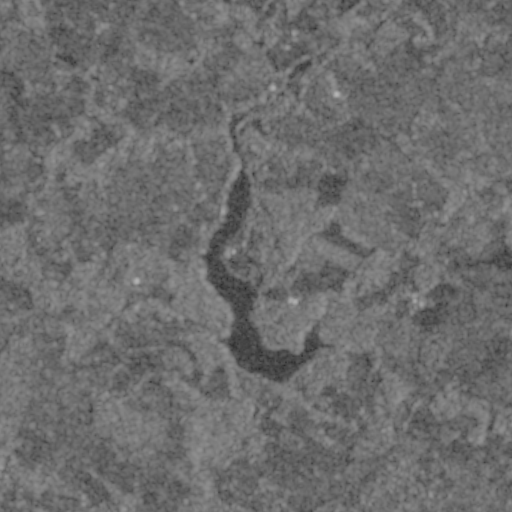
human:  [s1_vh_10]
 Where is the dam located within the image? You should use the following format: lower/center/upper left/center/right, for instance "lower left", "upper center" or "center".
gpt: The dam is located in the lower center of the image.
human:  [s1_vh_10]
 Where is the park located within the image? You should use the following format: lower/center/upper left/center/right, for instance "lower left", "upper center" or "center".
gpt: The park is located in the center of the image.
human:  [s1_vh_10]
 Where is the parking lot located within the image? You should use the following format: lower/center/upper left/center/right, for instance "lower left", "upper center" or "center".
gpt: The parking lot is located in the center of the image.
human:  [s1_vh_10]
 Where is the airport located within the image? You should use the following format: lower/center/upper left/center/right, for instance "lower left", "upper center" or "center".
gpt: There is no airport in the image.

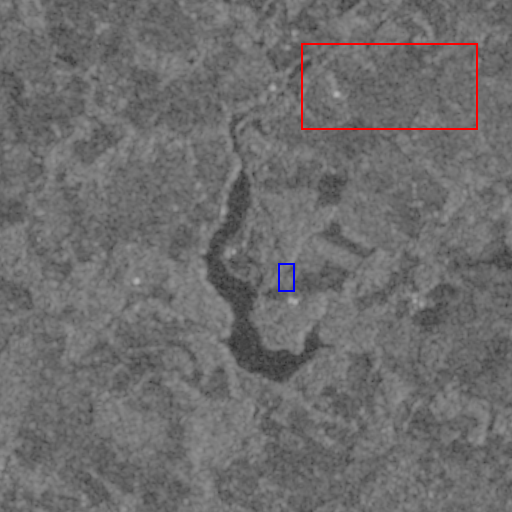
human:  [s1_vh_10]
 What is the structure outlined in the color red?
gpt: The structure outlined in red is a crop field.
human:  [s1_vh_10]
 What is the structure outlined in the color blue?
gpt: The structure outlined in blue is a parking lot.
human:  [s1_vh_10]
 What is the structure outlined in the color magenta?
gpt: There is no magenta outline.